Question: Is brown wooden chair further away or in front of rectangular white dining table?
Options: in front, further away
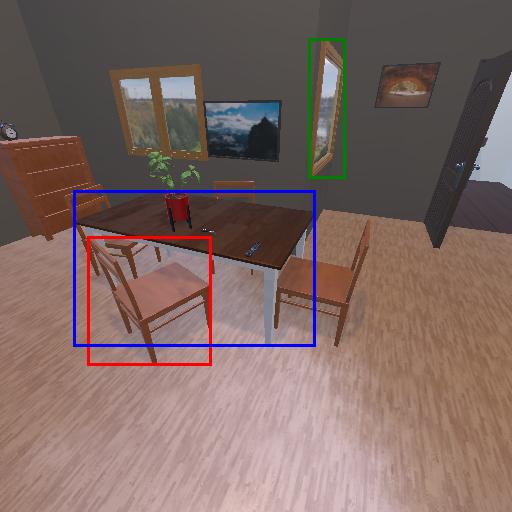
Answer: in front